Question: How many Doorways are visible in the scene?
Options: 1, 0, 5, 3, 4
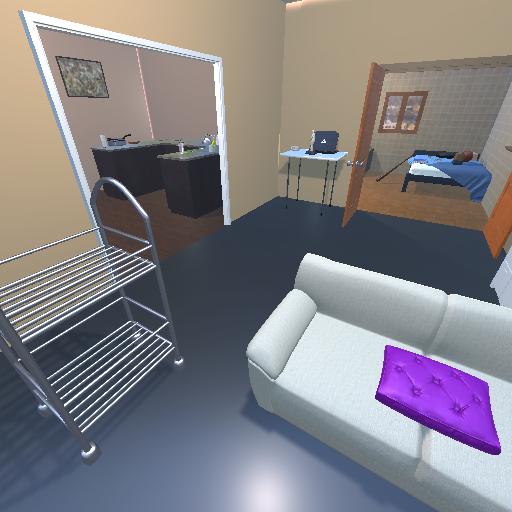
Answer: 1